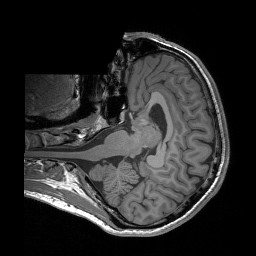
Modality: T1w
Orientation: axial
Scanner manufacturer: siemens
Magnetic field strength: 3 T